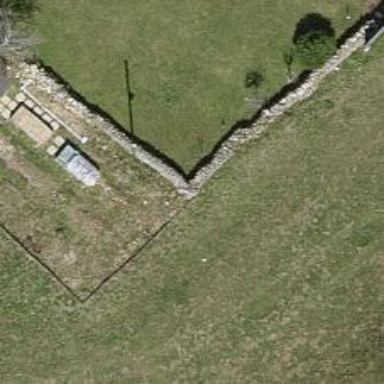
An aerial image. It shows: Wall is shown in the image.